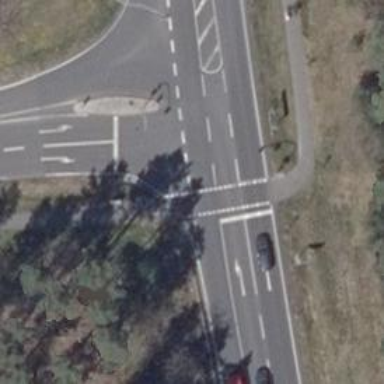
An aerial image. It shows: Road with traffic signals at the crossing.